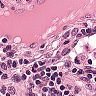
Metastatic tissue present: no